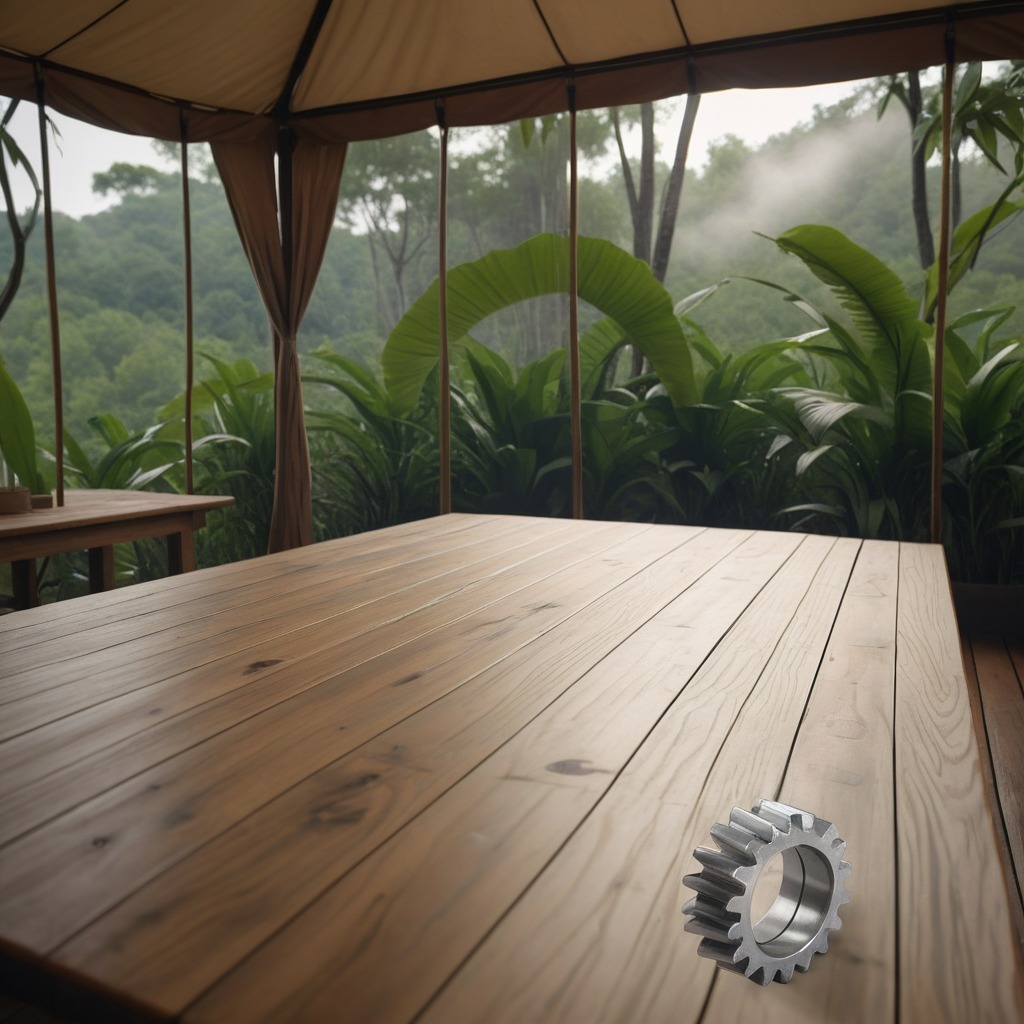
A steel gear with teeth is lying on a wooden table in a jungle field workshop tent.